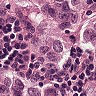
Metastatic tissue present: yes